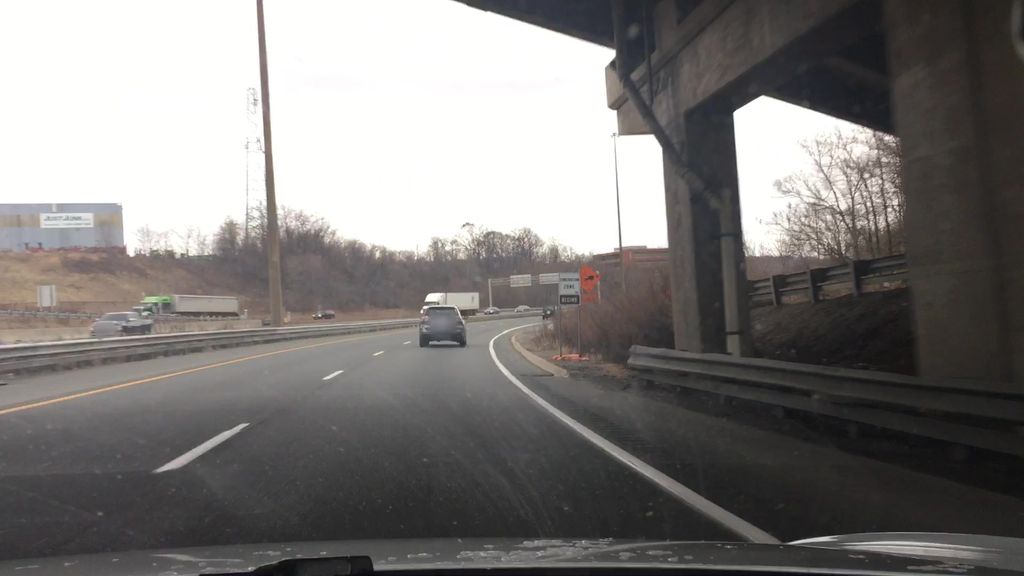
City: hamilton